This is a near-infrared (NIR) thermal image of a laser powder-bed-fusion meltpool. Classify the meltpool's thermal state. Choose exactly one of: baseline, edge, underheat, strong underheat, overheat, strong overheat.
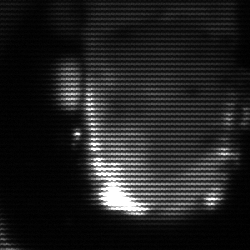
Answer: baseline